Question: I'm getting the following error in Android studio. The 'sqlitedatabase.close()' method is available since API Level 1 but the android studio ide fails to detect that.

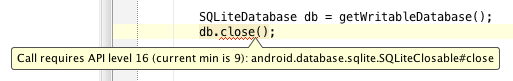
Answer: A couple of days ago, an updated version appeared (build AI-130.687321, dated May 24 2013), where the issue is fixed.